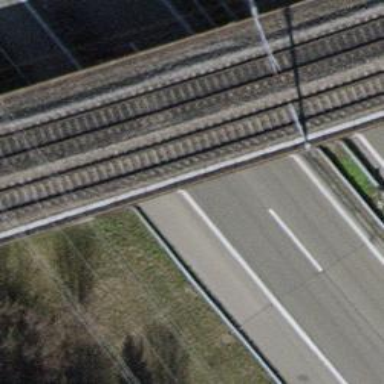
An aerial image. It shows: Man-made bridge.